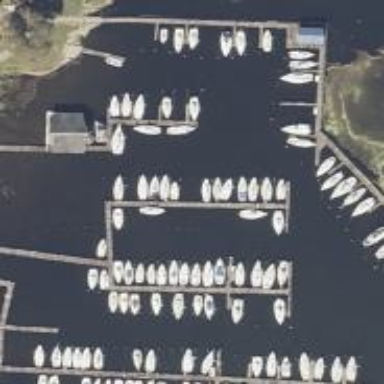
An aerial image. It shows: Marina on leisure land.